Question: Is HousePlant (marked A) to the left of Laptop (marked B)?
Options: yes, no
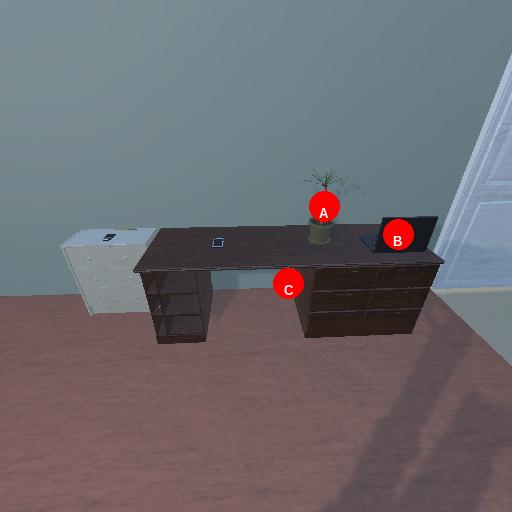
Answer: yes